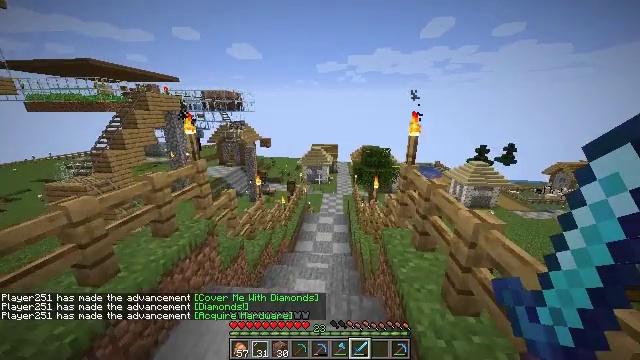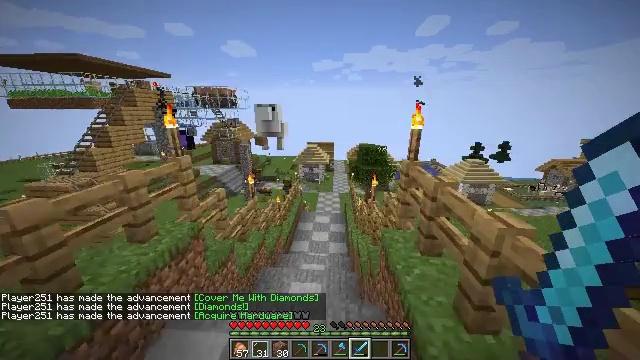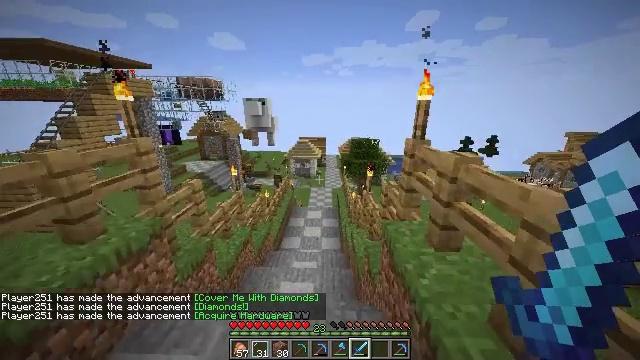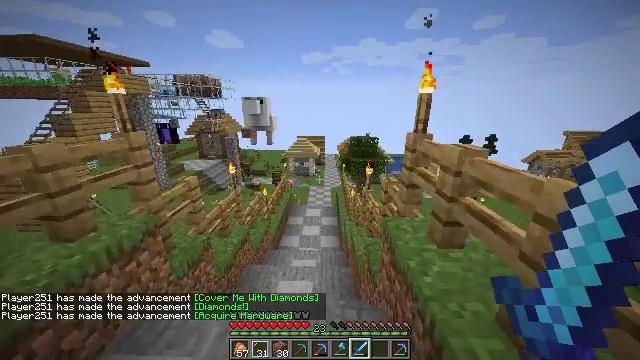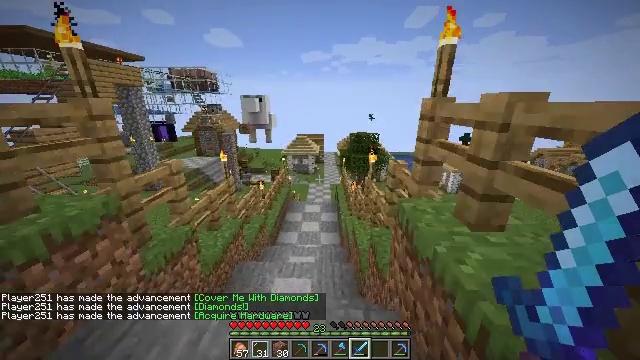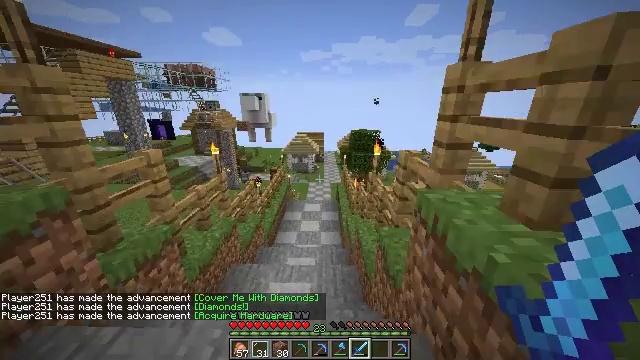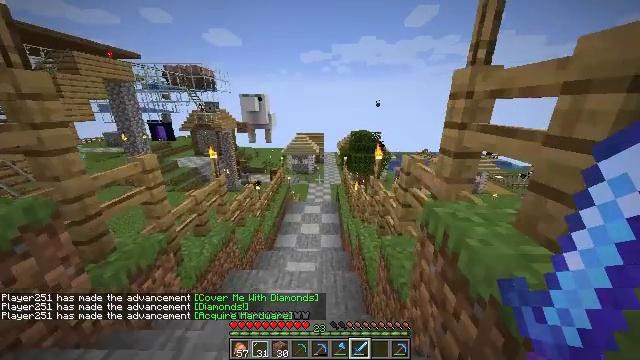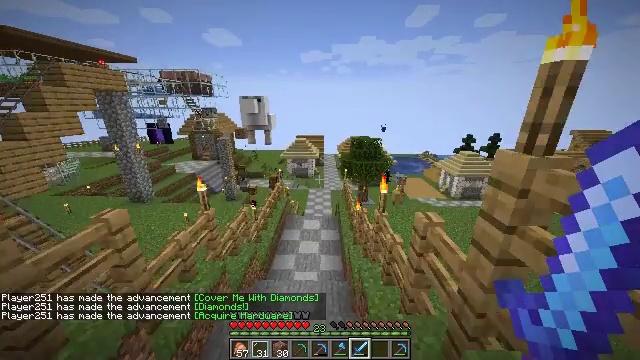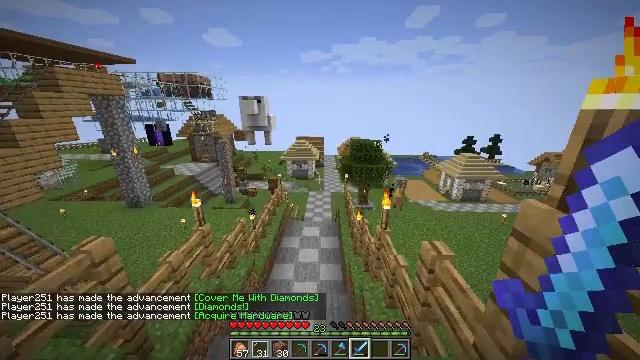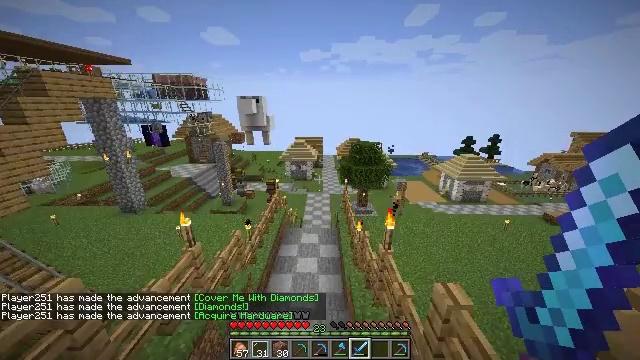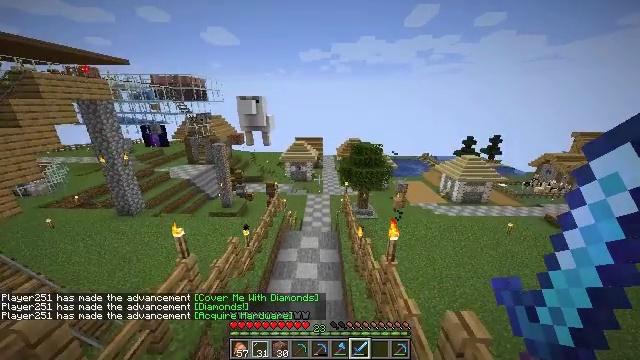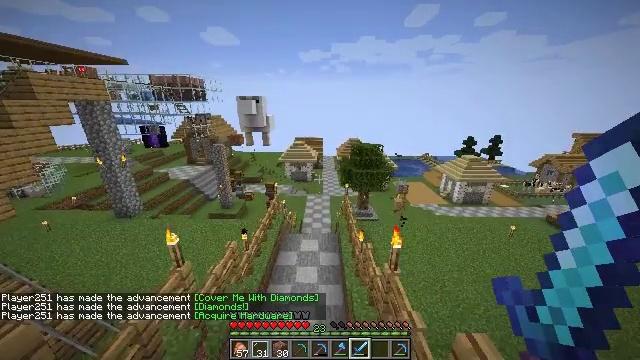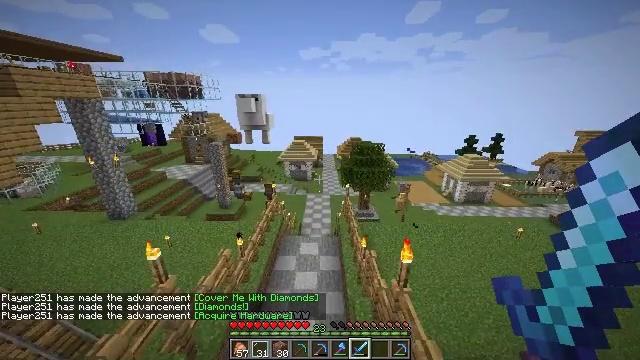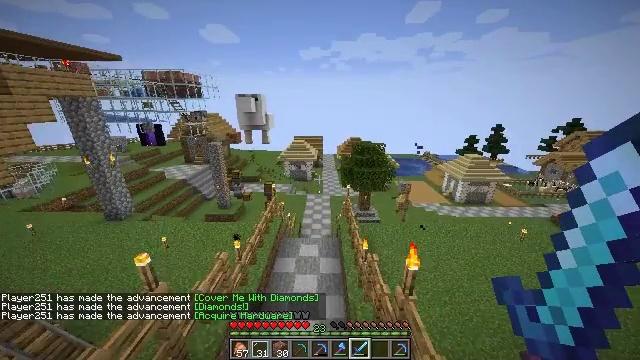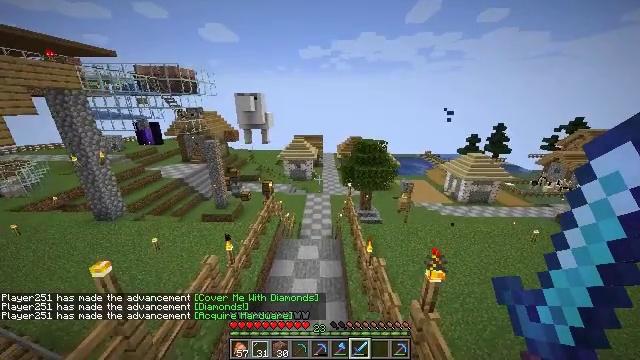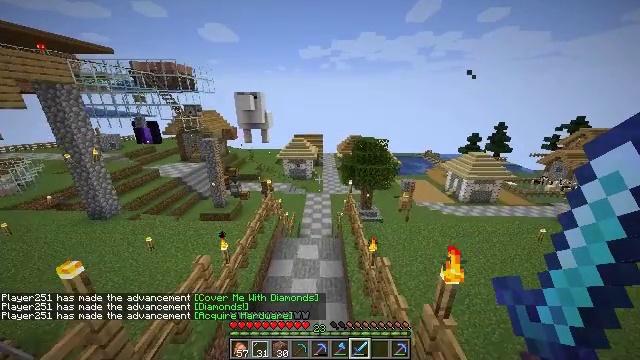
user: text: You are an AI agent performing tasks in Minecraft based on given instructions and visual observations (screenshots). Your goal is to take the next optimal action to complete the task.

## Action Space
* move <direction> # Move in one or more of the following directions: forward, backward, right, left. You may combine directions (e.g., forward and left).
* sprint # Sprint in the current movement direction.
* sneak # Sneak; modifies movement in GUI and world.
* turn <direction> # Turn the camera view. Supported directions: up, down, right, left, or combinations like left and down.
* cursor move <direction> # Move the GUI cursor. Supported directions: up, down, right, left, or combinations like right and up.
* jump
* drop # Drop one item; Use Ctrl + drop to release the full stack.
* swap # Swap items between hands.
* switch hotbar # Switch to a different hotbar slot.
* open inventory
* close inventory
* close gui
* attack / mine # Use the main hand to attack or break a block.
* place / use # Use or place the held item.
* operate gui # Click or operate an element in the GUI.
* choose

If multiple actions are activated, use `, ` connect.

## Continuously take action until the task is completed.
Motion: motion action
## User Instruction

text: Interact with the crafting table to obtain an emerald.
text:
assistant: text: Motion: move forward, turn right, jump
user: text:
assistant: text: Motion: move forward, turn right and down, jump
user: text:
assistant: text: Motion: move forward, jump
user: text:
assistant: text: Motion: move forward, sprint, jump
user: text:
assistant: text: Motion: move forward, sprint, jump
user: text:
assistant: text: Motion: move forward, sprint, jump
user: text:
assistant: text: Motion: move forward, sprint, jump
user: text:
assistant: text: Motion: move forward, jump
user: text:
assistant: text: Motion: move forward, jump
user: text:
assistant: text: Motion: move forward, jump
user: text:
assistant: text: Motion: move forward, jump
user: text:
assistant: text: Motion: move forward, jump
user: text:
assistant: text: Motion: move forward, jump
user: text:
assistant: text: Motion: move forward, jump
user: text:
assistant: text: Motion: move forward, jump
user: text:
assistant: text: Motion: move forward, sprint, jump
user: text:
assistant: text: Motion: move forward, sprint, jump
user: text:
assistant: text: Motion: move forward, sprint, jump
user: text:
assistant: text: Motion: move forward, sprint, jump
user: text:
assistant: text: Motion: move forward, jump
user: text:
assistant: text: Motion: move forward, jump
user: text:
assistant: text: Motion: move forward, jump
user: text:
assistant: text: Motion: move forward
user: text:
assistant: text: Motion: move forward
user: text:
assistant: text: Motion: move forward
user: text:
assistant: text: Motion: move forward
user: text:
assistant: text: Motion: move forward, sprint
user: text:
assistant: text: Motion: move forward, sprint
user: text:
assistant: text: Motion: move forward
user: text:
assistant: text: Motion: move forward, sprint